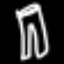
Label: pants